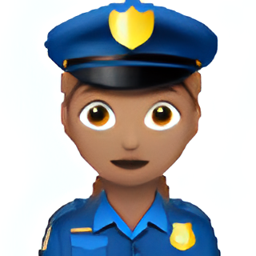
Name: female police officer type 4
Emoji: 👮🏽‍♀️
Group: People & Body
Sub-group: person-role